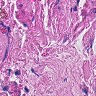
Metastatic tissue present: no